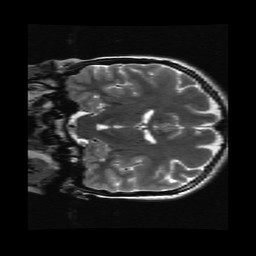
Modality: T2w
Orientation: coronal
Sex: female
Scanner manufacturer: ge
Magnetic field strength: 3 T
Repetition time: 5 s
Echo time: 0.1019 s